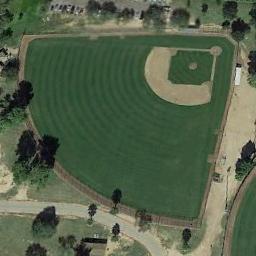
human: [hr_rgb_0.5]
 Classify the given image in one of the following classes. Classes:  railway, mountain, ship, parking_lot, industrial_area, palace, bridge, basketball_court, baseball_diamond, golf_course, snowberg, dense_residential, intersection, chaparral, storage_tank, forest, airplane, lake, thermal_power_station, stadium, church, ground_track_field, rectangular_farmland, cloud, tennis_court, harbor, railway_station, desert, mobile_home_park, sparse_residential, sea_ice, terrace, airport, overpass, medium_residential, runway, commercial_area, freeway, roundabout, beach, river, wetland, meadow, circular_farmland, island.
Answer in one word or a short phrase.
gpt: baseball_diamond